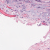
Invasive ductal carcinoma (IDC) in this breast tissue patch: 1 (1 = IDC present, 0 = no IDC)